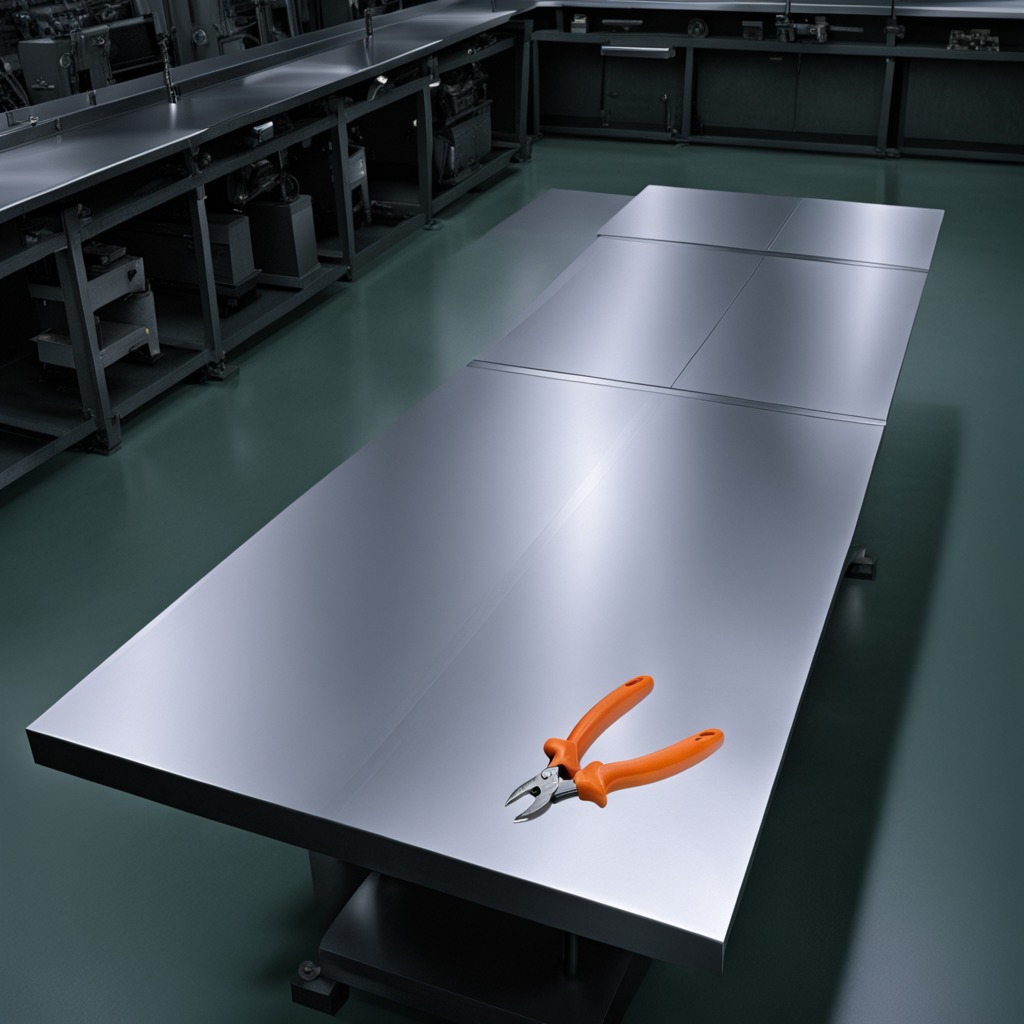
A plier is lying on the clean empty table in the basement in the evening.